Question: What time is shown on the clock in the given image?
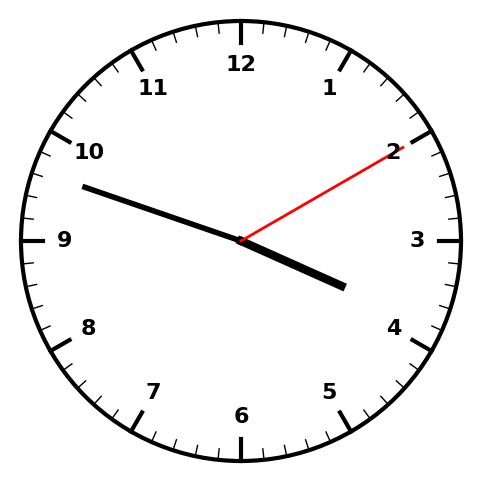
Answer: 03:48:10